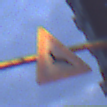
Verkehrszeichen: WildwechselRechts
Umgebung: Outdoor, Urban
Tageszeit: Night
Wetter: PartlyCloudy
Licht: Artificial
Jahreszeit: NotSpecified
Kontrast: HighContrast